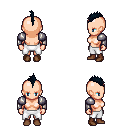
a pixel art fantasy rpg character, female body template, human, light skin, steel arm armor, white pants, raven mohawk hairstyle, brown shoes, four views (front, back, left, right), 2x2 character sprite sheet, small pixel art, hard edges, no anti-aliasing